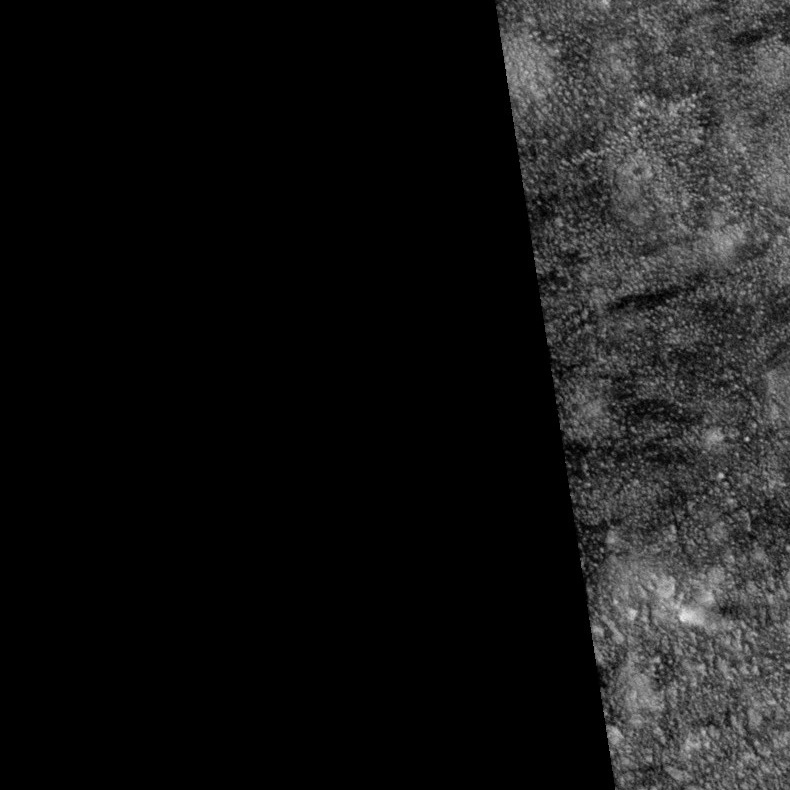
Label: dustdevil